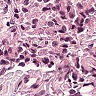
Metastatic tissue present: no